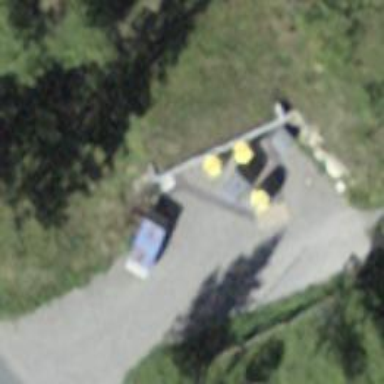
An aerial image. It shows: Recycling container for recycling.